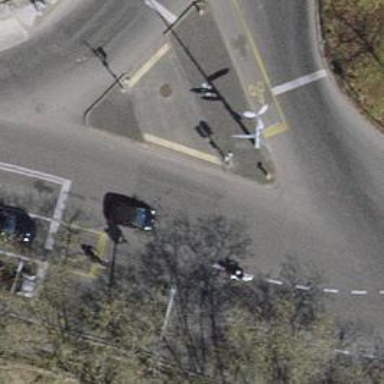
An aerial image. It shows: Crossing with traffic signals.